Question: I'm using the Embedded Tweets API from Twitter.
Everything works great if I have the html markdown from page load.
It also works great if I use the option to add content later, and load the tweets by ID:
'''
twttr.widgets.load(
document.getElementById("container")
);
'''
This is in the documentation here: <URL>
But If I try to load the tweets by class name with this:
'''
twttr.widgets.load(
document.getElementsByClassName("containers")
);
'''
I'm getting this error inside Twitter's widget.js:
'''
Uncaught TypeError: t.querySelectorAll is not a function
'''
If I log the group of elements to the console, I have a proper group:

Am I doing something wrong or is this a bug on Twitter's widget?
Thanks!
As of July 28th 2015, the 'getElementsByClassName' example has been removed from Twitter's documentation thanks to another post I made on the Twitter Dev Forums
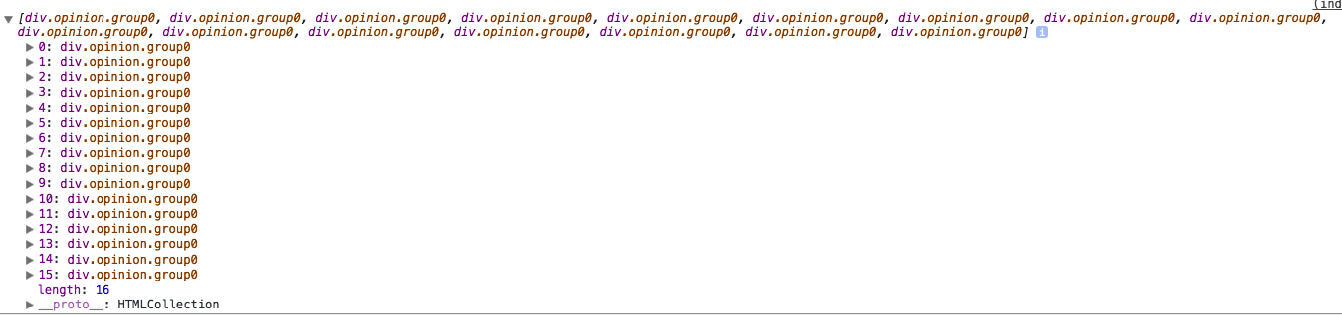
Answer: The problem may come from the fact that 'document.getElementsByClassName' returns a <URL> type which is not real javascript 'Array' object. On the other hand, 'widgets.load' expects either a single element or an 'Array' of elements. This leads nodeList to be treated as a single element and the library tries to call 'querySelectorAll' on it which is not available for 'NodeList' types.
A solution would be to convert that nodeList to a real array when passing it to widgets.load.
One way:
'''
twttr.widgets.load(
Array.prototype.slice.call(document.getElementsByClassName("containers"))
);
'''
'length'.